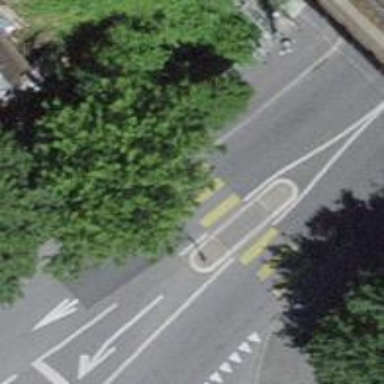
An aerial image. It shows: Uncontrolled zebra crossing with island. The crossing is marked with zebra stripes.